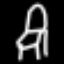
Label: chair